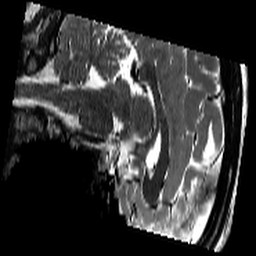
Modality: T2w
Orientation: sagittal